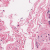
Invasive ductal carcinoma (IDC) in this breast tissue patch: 0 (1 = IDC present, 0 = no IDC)